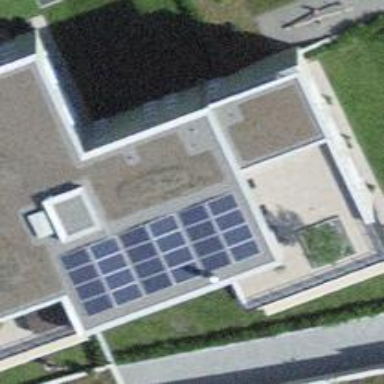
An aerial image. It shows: Solar power generator.